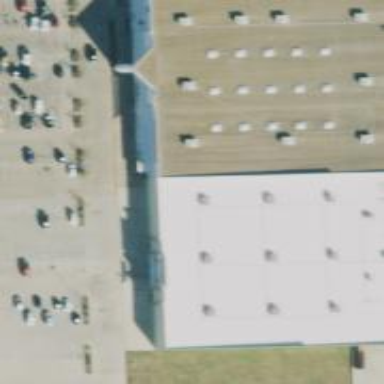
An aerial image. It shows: Building.